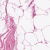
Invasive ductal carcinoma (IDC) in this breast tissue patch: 0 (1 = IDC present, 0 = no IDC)